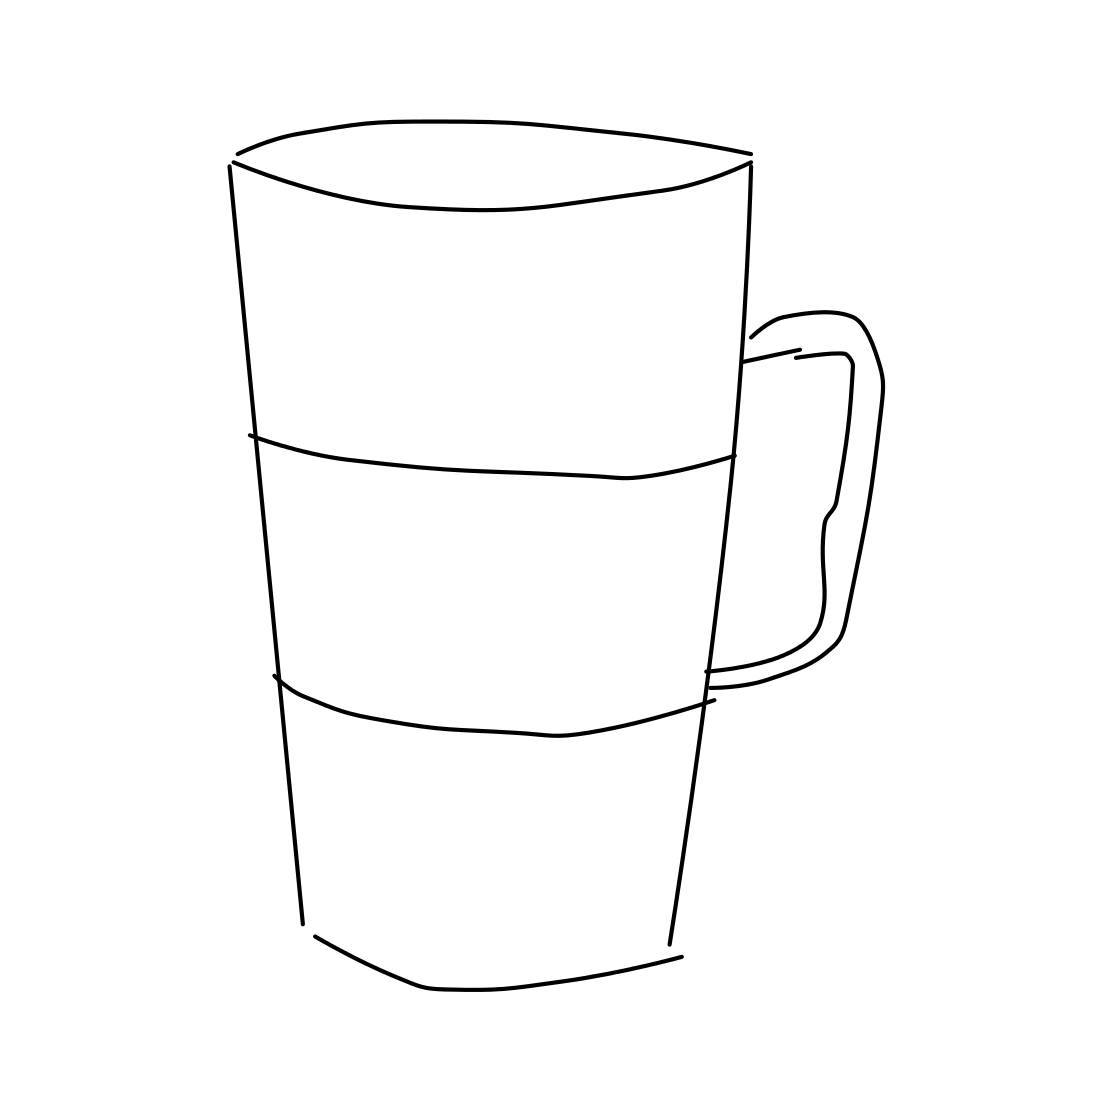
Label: cup